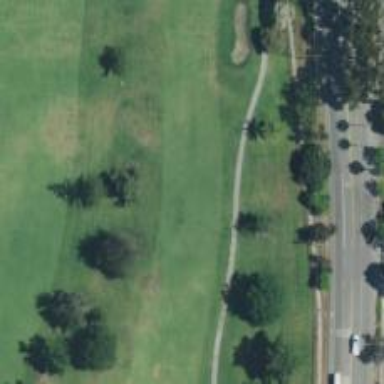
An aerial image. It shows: Golf hole.